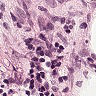
Metastatic tissue present: no